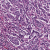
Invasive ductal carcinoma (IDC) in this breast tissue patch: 1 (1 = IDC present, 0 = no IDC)